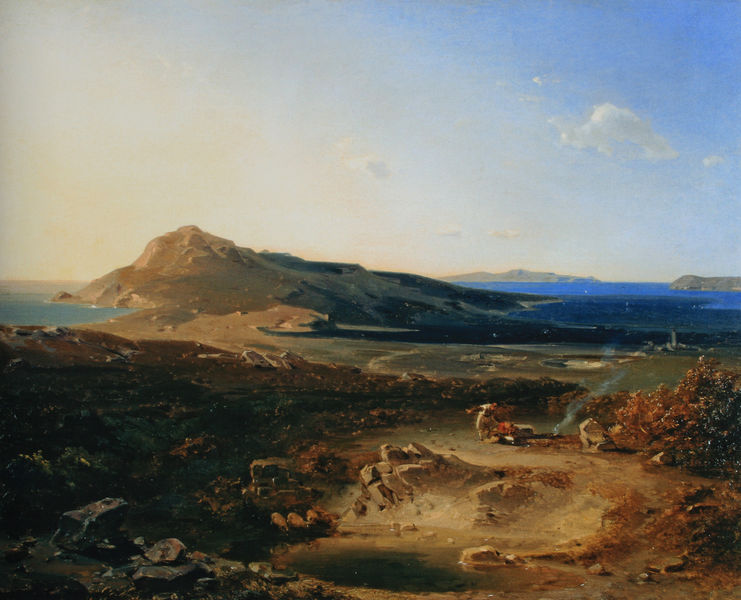
Titel: Die Insel Delos
Künstler: Carl Rottmann
Standort: Karlsruhe
Institution: Staatliche Kunsthalle
Schlagwörter: baum, berg, blau, felsen, feuer, gemälde, himmel, mann, meer, schatten, wasser, wolken, gelb, grün, landschaft, menschen, ocker, sand, see, ufer, braun, grau, hell, licht, orange, ausblick, gras, haus, rot, tiere, weg, wiese, wolke, malerei, mensch, stein, steine, bild, öl, bach, ferne, horizont, hügel, kühe, natur, strauch, weite, busch, büsche, gebüsch, pfad, qualm, rauch, sonne, insel, rosa, tal, boot, aussicht, küste, schiff, strand, ruhe, italien, arbeiten, steinig, trocken, berge, fels, gebirge, öde, farbe, kahl, nautr, idylle, pause, rast, arbeiter, romantik, ostsee, realistisch, homme, aufgang, grass, bauer, bucht, ozean, senke, spitzweg, blautöne, lache, griechenland, tränke, naturalistisch, arkadien, ombre, hirten, ciel, paysage, peinture, horizon, horizonth, frosch, brauns, inseln, lager, bleu, montagne, feuerstelle, tein, halbinsel, friedlich, ile, nuage, rochers, steinbruch, chemin, colline, tableau, witzen, feu, mer, plage, lagerfeuer, felser, gebige, fumée, personnages, wnderer, mare, volcan, vegetation, iles, cailloux, littoral, caillou, aride, campement, bivouac, coiel, coailloux, promontoire